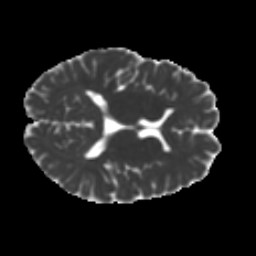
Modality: MD
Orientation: axial
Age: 19
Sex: male
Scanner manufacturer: ge
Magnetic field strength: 3 T
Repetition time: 7.8 s
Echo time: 0.0606 s